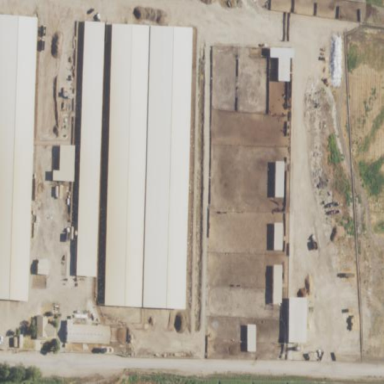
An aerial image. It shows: Farmyard area.